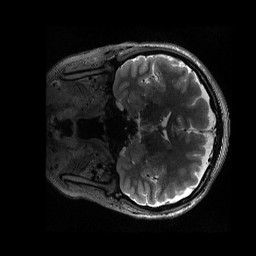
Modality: T2w
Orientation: coronal
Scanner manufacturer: siemens
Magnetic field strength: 3 T
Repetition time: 3.2 s
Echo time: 0.564 s